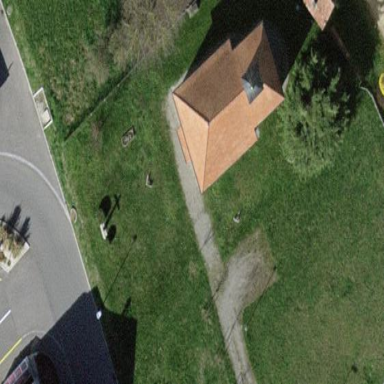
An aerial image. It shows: Chapel that serves as place of worship.